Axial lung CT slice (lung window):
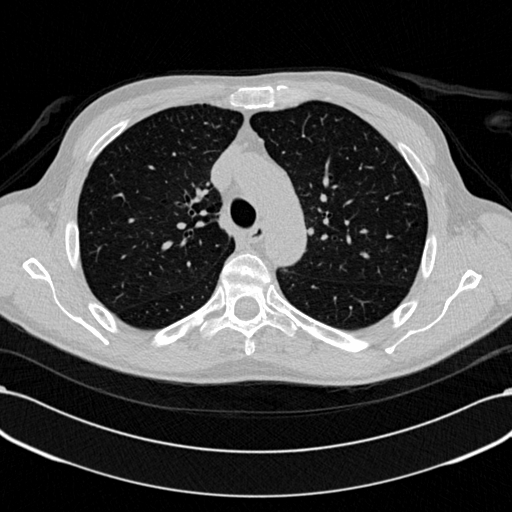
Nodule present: no